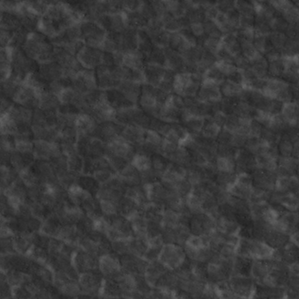
Label: non_frost